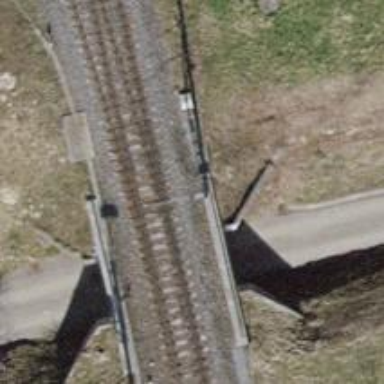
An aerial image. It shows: Railway switch.